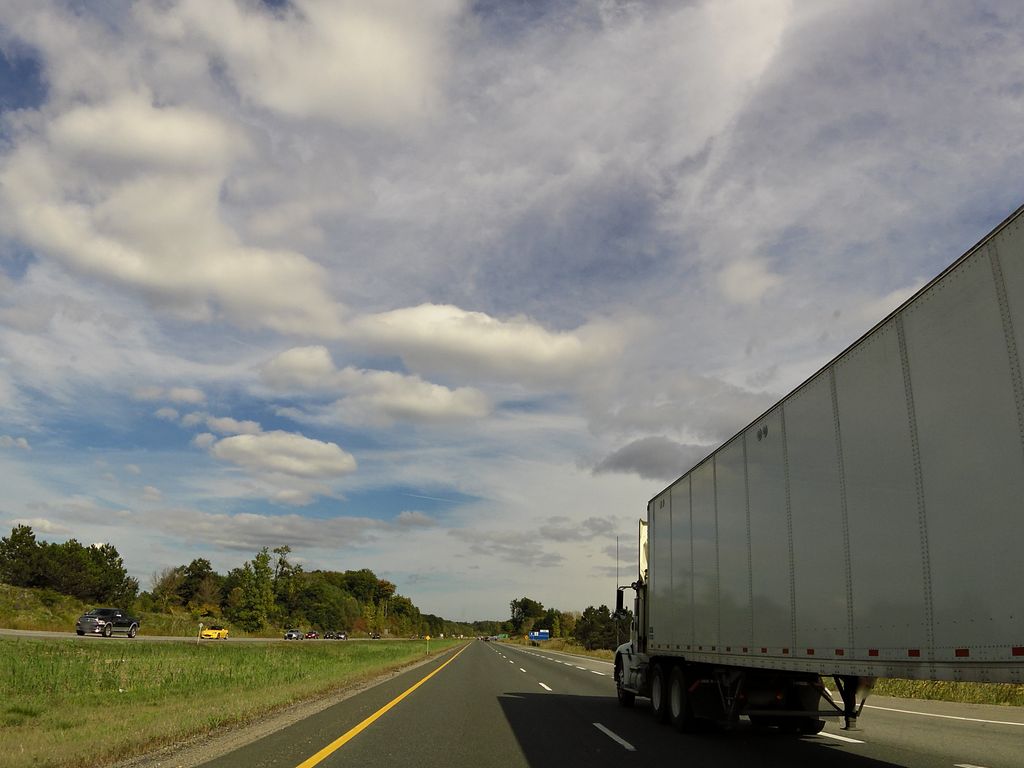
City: hamilton